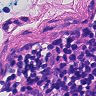
Metastatic tissue present: no